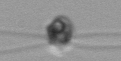
Label: flagellate_morphotype1